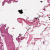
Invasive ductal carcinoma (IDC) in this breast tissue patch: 0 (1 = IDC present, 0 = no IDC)